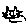
Label: cat